Field crop: maize
Growth stage: 2
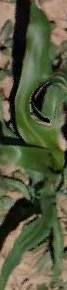
Species: maize